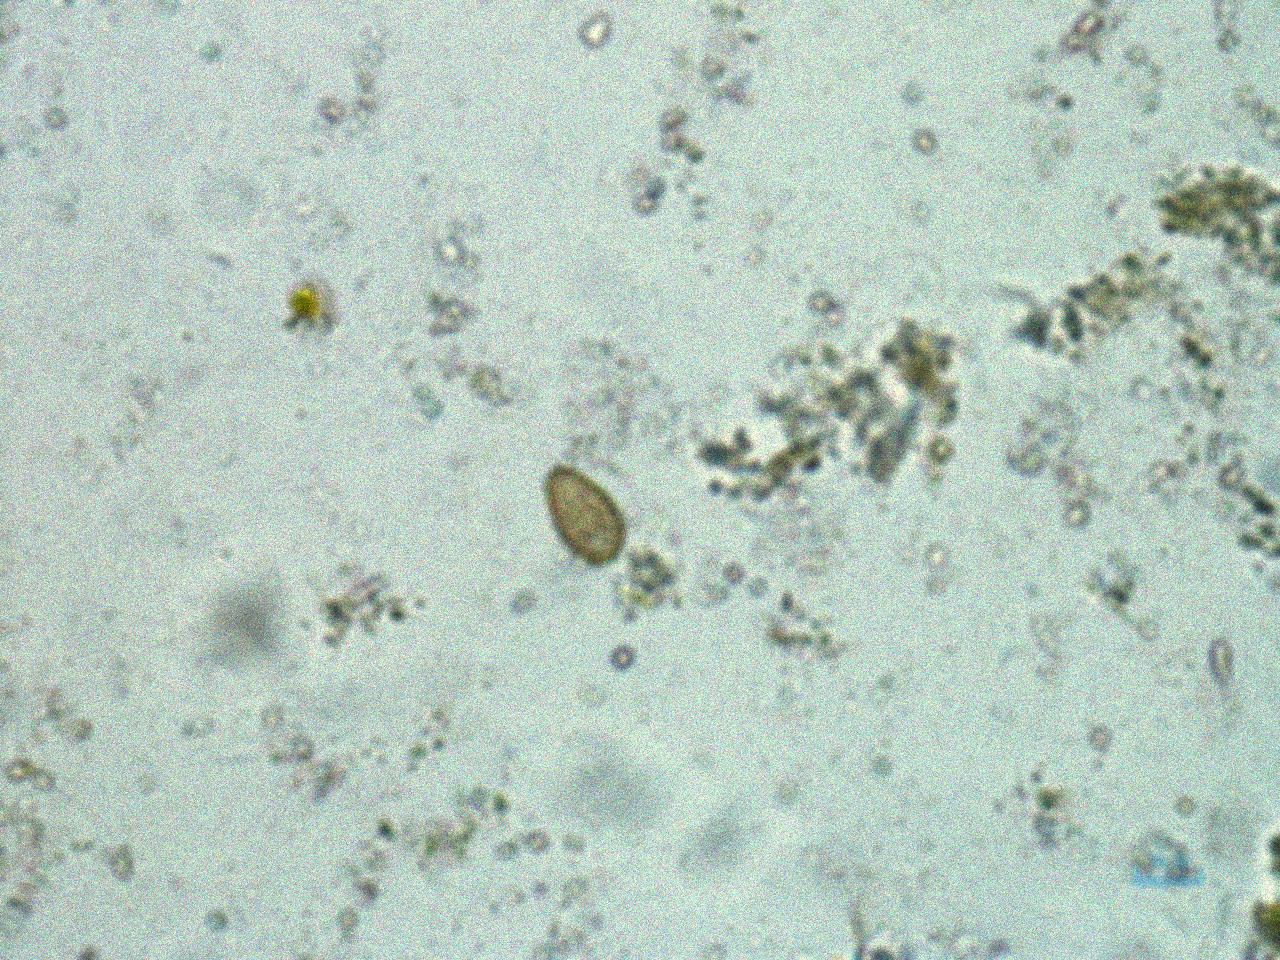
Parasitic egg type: Opisthorchis viverrine